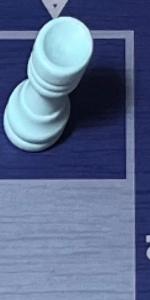
Label: Empty